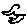
Label: bird